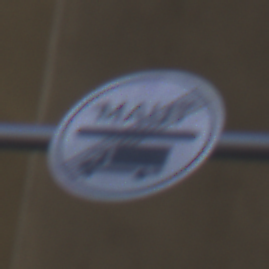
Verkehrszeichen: EndeMautpflicht
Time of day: Midday
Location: Roofed (Underpass)
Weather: Clear
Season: NotSpecified
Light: Natural